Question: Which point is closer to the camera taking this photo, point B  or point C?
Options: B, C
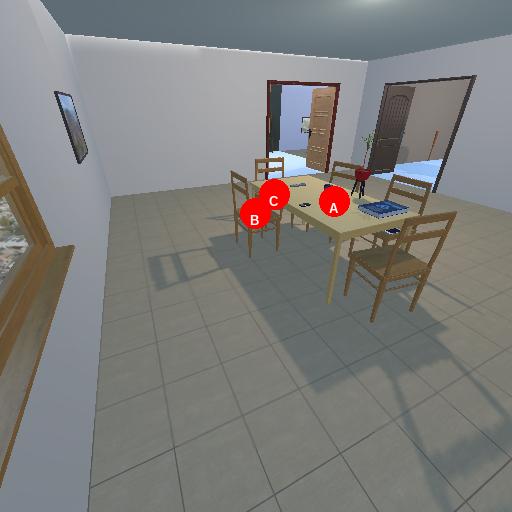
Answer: B